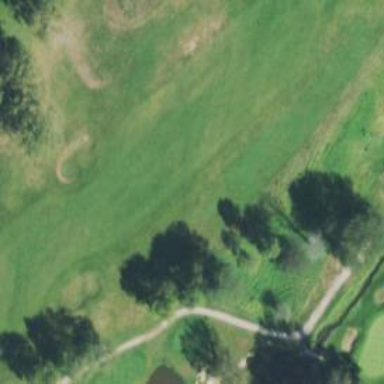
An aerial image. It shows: View of golf hole.